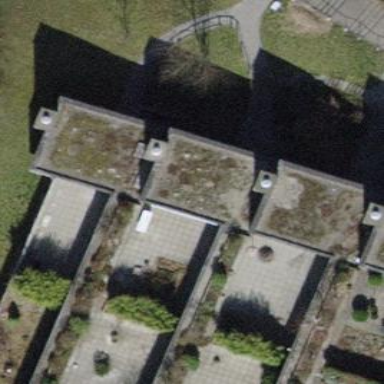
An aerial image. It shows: Building with flat roof.